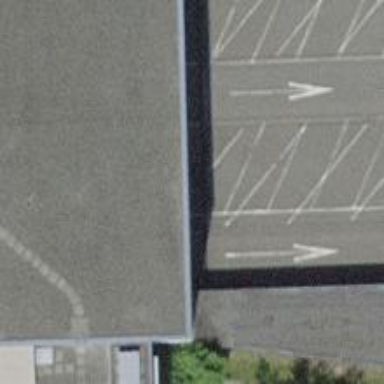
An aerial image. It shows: Parking aisle that serves as building passage.